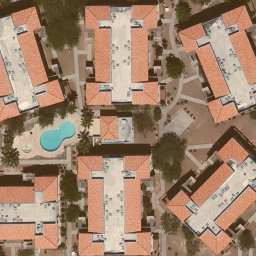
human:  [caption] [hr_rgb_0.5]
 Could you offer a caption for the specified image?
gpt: Lots of houses pressed together with a swimming pool in the middle of them .

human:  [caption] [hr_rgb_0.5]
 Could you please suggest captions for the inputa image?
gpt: It is a dense residential area with lots of houses pressed together .

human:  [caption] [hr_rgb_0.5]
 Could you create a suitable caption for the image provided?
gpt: This is a dense residential area with houses and a swimming pool with a swimming pool in the middle of them .

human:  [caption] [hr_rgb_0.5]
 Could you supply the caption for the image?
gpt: There are lots of houses with orange and white roofs pressed together .

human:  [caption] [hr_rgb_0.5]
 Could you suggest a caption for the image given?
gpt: This is a dense residential with a swimming pool in the middle of them .